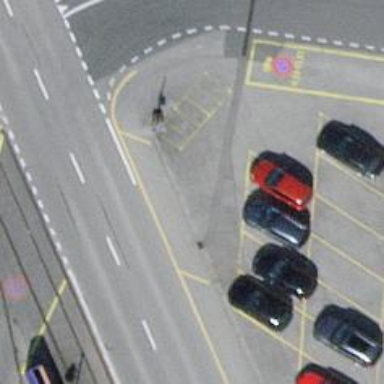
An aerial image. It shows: Road serving as parking aisle.